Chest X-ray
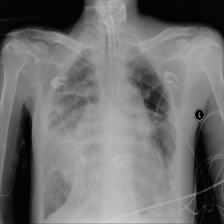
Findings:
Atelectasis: positive
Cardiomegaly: negative
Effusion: negative
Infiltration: negative
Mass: negative
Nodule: negative
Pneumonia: negative
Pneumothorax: negative
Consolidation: positive
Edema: negative
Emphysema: negative
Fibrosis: negative
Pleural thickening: negative
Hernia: negative